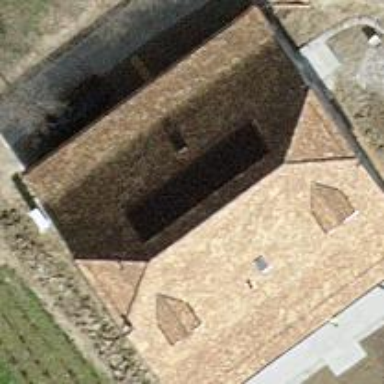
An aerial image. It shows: Simple and straightforward house.